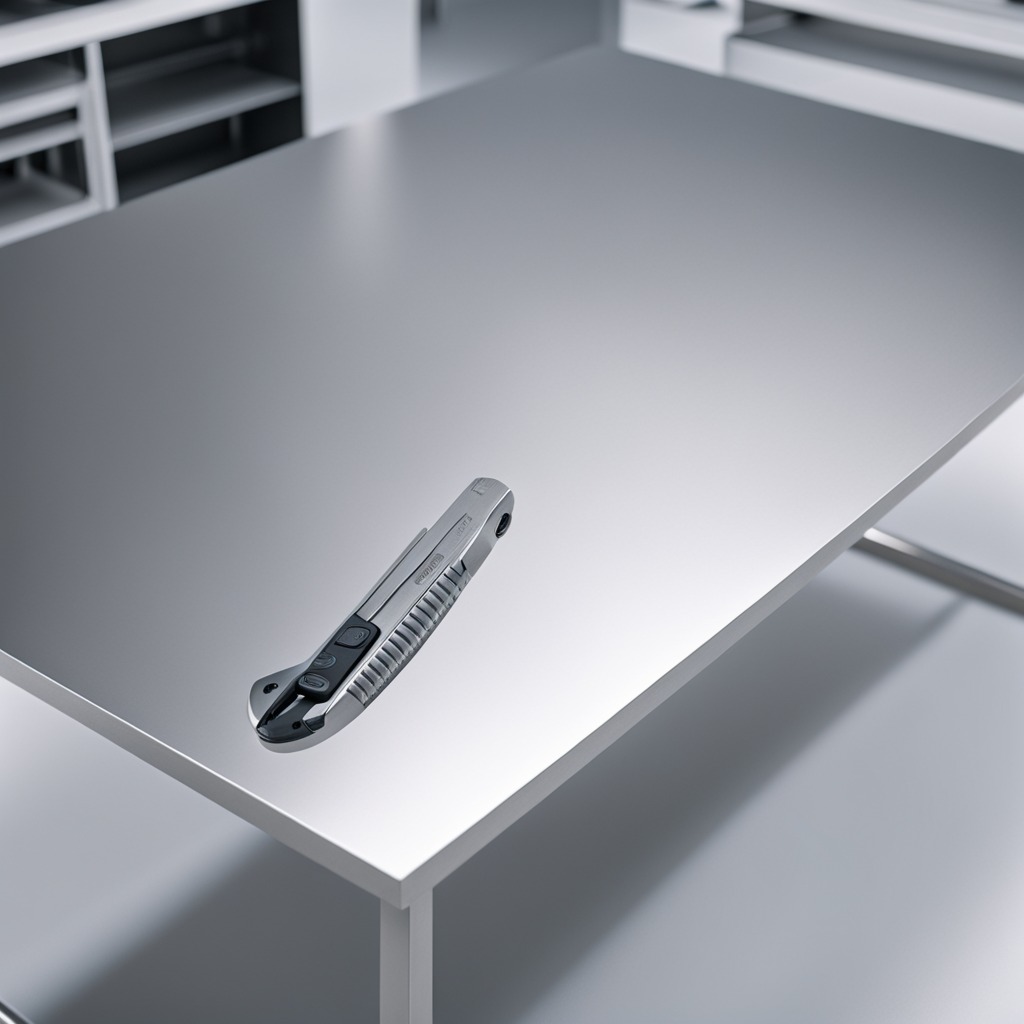
A utility knife is lying on the stainless steel table.